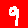
Digit: 9